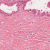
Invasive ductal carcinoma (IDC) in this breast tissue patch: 0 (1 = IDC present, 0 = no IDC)